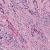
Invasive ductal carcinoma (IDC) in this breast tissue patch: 1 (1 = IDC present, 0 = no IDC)